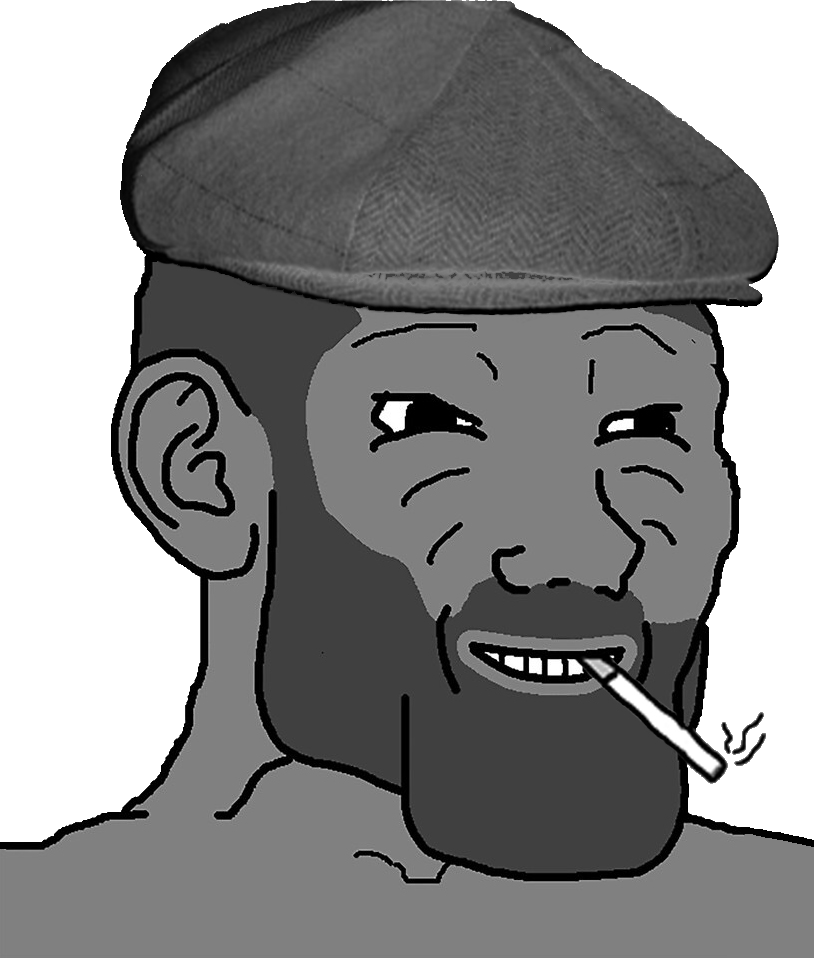
Label: 5_Grey_Chad